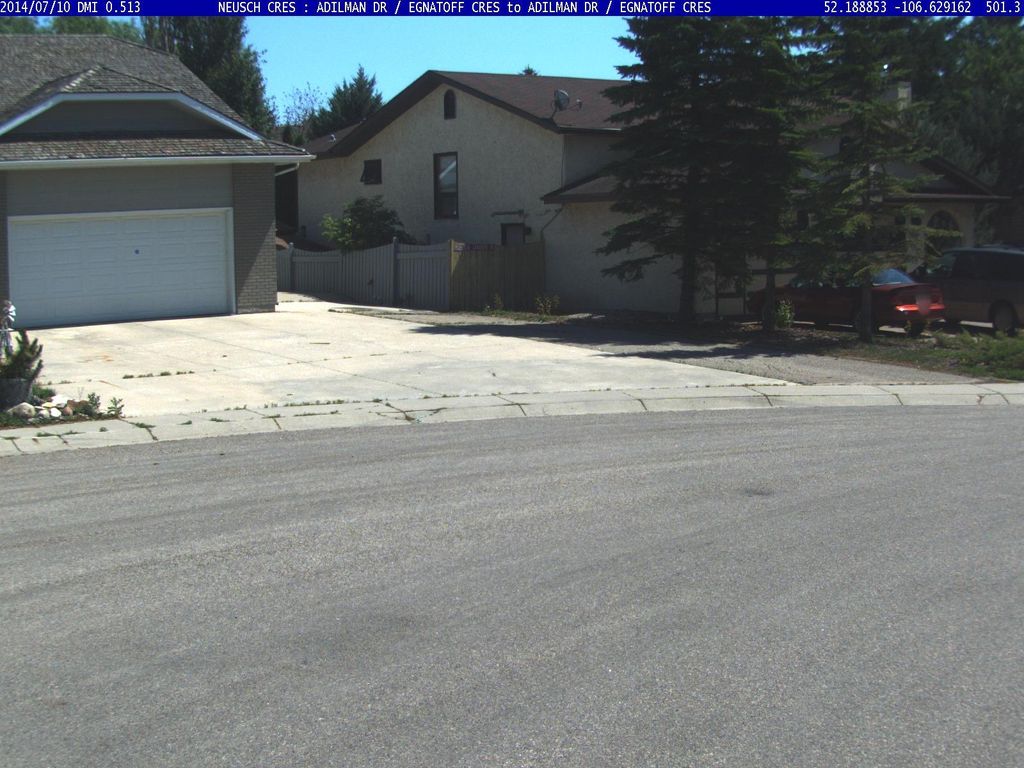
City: saskatoon